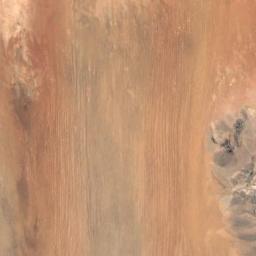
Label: desert